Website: walmart
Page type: account-selection
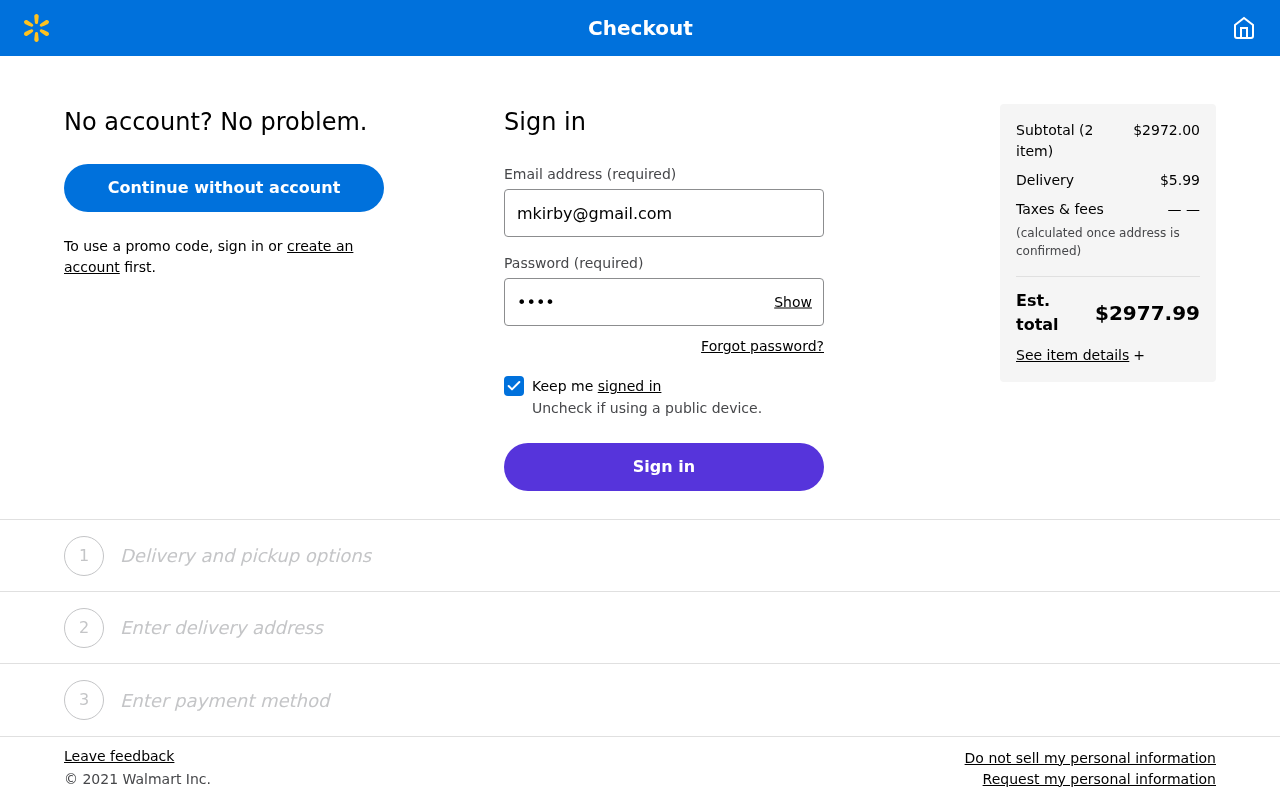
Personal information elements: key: PII_EMAIL
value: mkirby@gmail.com
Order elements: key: ORDER_NUM_ITEMS
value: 2
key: ORDER_SUBTOTAL
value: $2972.00
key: ORDER_SHIPPING_COST
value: $5.99
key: ORDER_TOTAL
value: $2977.99